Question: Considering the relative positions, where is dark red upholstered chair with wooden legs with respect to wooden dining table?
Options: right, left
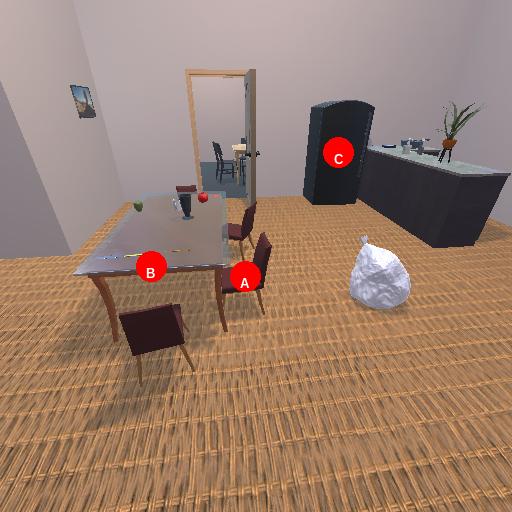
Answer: right